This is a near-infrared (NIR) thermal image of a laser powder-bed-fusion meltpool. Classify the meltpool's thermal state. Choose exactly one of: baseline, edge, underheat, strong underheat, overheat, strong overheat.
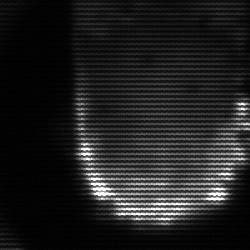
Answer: baseline